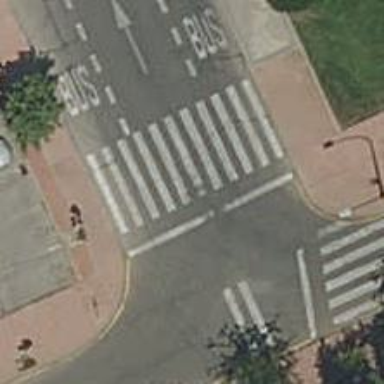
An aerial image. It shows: Uncontrolled zebra crossing on the road.